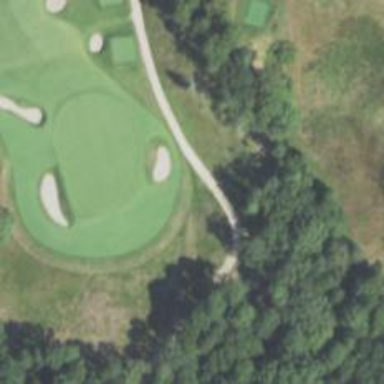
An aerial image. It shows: Path for both road and golf.